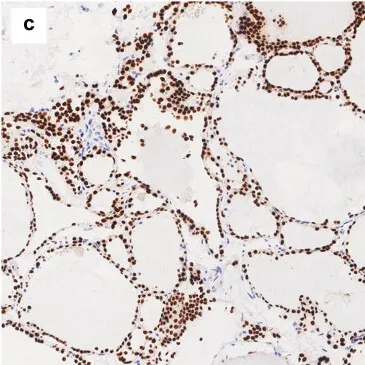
IHC staining of ectopic thyroid tissue. (c) Positive staining of TTF-1.
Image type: pathology (immunostaining)